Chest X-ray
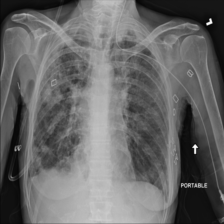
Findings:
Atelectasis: negative
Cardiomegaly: negative
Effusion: negative
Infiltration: negative
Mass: negative
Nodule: negative
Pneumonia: negative
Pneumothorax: negative
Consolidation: negative
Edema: negative
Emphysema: negative
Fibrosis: negative
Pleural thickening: negative
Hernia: negative